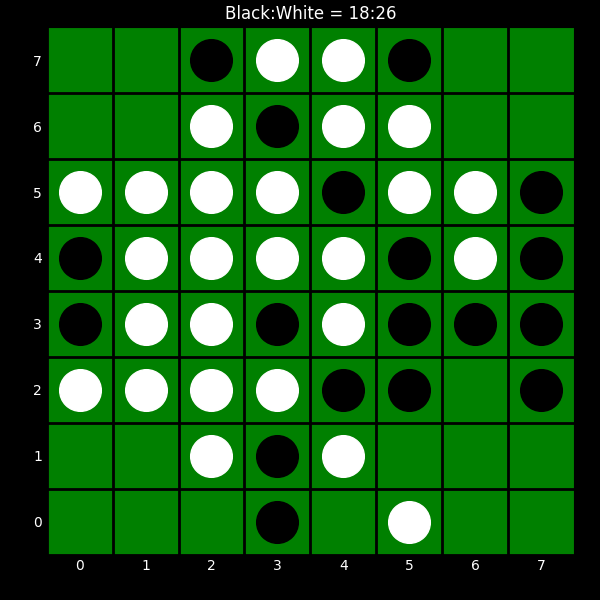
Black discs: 18
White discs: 26